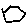
Label: hexagon